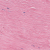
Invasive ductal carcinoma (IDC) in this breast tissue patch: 1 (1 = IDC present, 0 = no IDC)